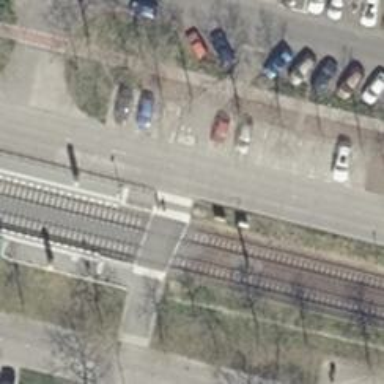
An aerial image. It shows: Footway that serves as traffic island.